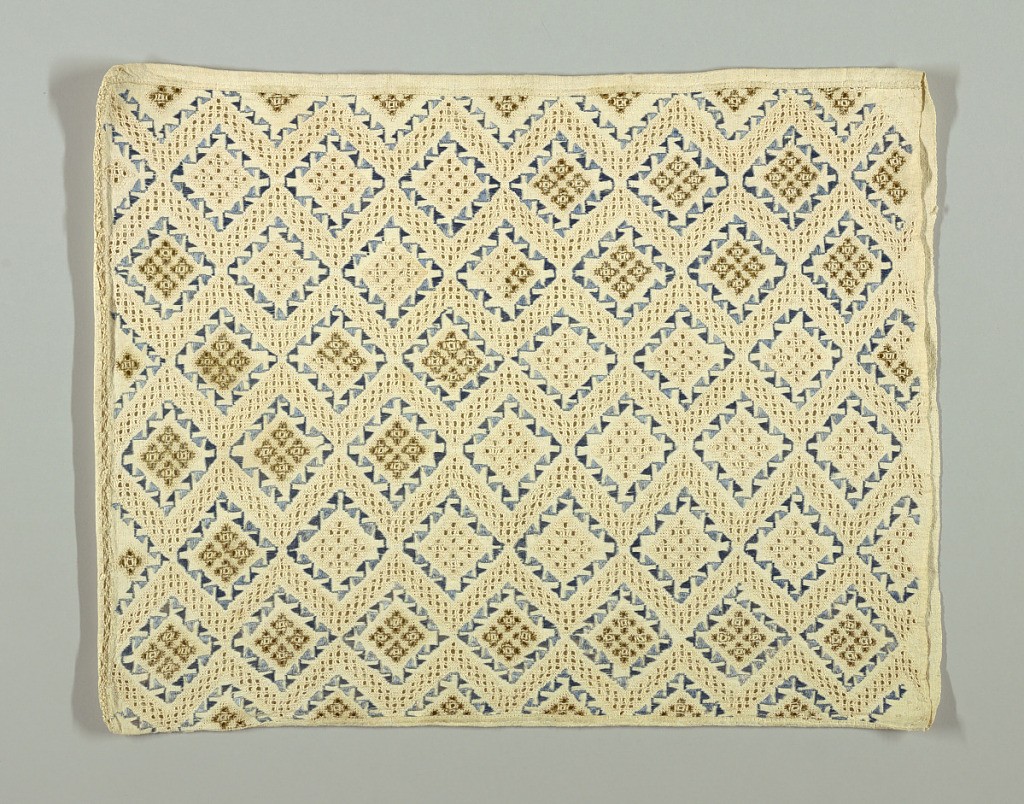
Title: Pillow cover
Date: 17th century
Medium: linen, silk Technique: plain weave embroidered with withdrawn element work
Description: Woven linen pillow cover showing an allover diamond pattern with dark yellow and blue embroidery.